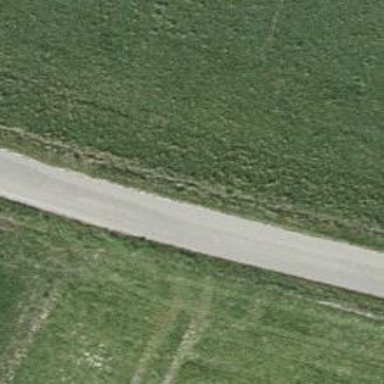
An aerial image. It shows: Paved track with Grade 1 surface.